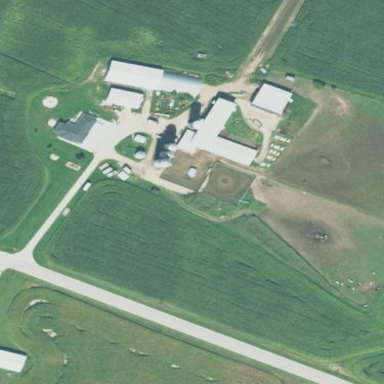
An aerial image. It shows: Farmyard area.